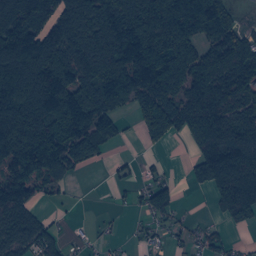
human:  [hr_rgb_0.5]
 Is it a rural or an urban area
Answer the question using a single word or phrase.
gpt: rural

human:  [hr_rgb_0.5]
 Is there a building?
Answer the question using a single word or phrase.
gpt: yes

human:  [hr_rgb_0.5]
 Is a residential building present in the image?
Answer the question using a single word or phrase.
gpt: yes

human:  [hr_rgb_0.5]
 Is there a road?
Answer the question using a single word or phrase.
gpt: yes

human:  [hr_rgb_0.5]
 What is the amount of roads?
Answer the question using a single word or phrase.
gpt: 142

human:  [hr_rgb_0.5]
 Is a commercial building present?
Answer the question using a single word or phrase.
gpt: yes

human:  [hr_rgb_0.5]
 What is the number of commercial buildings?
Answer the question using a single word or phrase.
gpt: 1

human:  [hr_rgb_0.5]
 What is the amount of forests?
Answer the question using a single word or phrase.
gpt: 238

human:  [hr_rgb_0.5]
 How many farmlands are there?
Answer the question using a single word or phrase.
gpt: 31

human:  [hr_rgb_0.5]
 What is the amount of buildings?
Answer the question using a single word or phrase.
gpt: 205

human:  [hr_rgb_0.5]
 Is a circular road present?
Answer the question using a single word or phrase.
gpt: no

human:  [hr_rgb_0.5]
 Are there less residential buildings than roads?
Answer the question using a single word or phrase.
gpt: no

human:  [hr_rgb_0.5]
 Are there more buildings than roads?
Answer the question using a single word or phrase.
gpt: yes

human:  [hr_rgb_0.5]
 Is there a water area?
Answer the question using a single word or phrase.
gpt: yes

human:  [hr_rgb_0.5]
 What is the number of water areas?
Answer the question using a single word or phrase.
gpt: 4

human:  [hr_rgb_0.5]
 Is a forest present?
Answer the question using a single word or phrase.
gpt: yes

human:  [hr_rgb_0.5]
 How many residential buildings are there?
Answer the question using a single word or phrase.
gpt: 200

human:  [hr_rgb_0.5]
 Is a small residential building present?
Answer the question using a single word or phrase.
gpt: yes

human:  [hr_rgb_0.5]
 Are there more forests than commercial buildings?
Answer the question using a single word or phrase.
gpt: yes

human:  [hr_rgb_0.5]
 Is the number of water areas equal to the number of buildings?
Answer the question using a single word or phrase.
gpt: no

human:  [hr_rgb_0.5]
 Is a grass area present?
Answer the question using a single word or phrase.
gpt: yes

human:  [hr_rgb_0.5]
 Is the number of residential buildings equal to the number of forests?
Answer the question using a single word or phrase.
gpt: no

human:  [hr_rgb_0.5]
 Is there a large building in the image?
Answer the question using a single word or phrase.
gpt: no

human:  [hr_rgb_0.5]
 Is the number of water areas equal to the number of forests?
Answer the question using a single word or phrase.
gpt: no

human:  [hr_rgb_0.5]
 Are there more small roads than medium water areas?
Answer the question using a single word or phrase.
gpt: yes

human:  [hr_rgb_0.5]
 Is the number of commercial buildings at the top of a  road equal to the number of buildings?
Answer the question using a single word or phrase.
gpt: no

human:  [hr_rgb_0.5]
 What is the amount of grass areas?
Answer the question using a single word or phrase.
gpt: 49

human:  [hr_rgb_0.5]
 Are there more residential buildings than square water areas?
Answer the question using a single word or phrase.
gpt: yes

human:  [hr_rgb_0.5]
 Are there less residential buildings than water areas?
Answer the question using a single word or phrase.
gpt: no

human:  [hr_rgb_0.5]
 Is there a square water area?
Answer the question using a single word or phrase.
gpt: yes

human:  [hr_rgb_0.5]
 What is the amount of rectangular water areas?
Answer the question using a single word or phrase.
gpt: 1

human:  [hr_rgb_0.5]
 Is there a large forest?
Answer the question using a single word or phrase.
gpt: yes

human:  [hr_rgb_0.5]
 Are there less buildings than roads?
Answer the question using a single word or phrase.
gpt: no

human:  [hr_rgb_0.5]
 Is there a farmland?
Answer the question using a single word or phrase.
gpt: yes

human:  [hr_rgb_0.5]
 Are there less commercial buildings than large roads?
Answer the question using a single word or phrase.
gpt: no

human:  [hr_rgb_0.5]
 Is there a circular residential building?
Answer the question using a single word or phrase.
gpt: no

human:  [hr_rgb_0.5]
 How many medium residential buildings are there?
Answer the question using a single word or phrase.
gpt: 1

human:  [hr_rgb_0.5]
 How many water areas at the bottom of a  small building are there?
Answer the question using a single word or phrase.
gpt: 4

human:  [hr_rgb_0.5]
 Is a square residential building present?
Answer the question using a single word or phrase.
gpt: no

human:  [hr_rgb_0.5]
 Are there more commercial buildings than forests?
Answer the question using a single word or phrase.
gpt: no

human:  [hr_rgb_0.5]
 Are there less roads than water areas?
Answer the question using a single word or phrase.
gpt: no

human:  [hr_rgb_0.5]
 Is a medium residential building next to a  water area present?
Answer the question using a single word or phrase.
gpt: yes

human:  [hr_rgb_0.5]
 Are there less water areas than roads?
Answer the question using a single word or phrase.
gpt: yes

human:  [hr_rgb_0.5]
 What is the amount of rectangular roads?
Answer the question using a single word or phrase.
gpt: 0

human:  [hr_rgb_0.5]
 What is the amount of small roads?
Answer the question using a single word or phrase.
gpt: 142

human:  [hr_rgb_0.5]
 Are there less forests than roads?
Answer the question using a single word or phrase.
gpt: no

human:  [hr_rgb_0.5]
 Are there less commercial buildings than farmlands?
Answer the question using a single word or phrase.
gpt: yes

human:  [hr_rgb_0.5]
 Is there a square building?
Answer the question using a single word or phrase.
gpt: no

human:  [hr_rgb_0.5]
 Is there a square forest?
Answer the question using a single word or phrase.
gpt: no

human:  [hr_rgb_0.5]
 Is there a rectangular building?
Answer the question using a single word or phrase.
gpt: yes

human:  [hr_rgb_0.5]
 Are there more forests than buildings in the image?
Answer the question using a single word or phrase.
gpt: yes

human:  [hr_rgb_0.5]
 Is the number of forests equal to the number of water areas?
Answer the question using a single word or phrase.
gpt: no

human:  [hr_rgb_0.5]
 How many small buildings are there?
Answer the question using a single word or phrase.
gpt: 202

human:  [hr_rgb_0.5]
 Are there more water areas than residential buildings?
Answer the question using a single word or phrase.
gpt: no

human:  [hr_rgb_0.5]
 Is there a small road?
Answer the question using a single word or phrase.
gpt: yes

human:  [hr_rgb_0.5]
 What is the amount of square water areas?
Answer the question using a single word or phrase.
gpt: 1

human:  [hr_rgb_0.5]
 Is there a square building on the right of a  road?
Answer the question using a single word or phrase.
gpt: no

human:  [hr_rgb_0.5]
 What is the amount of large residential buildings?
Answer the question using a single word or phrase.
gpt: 0

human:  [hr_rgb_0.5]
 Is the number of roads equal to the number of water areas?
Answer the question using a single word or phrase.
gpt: no

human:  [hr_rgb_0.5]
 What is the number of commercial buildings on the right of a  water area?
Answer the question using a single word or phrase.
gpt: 1

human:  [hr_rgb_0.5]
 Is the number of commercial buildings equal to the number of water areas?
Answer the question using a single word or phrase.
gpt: no

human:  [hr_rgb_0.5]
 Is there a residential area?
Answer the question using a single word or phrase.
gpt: yes

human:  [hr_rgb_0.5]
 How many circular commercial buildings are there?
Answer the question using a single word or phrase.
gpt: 0

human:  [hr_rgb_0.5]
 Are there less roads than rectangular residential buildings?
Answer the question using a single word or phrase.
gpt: no